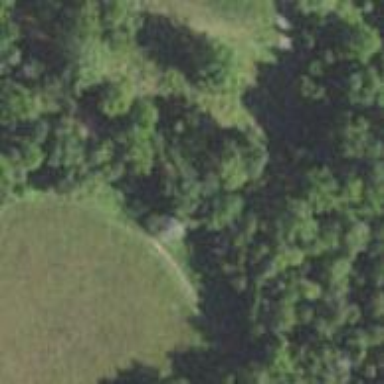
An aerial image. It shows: Path leading to bridge.